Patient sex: M
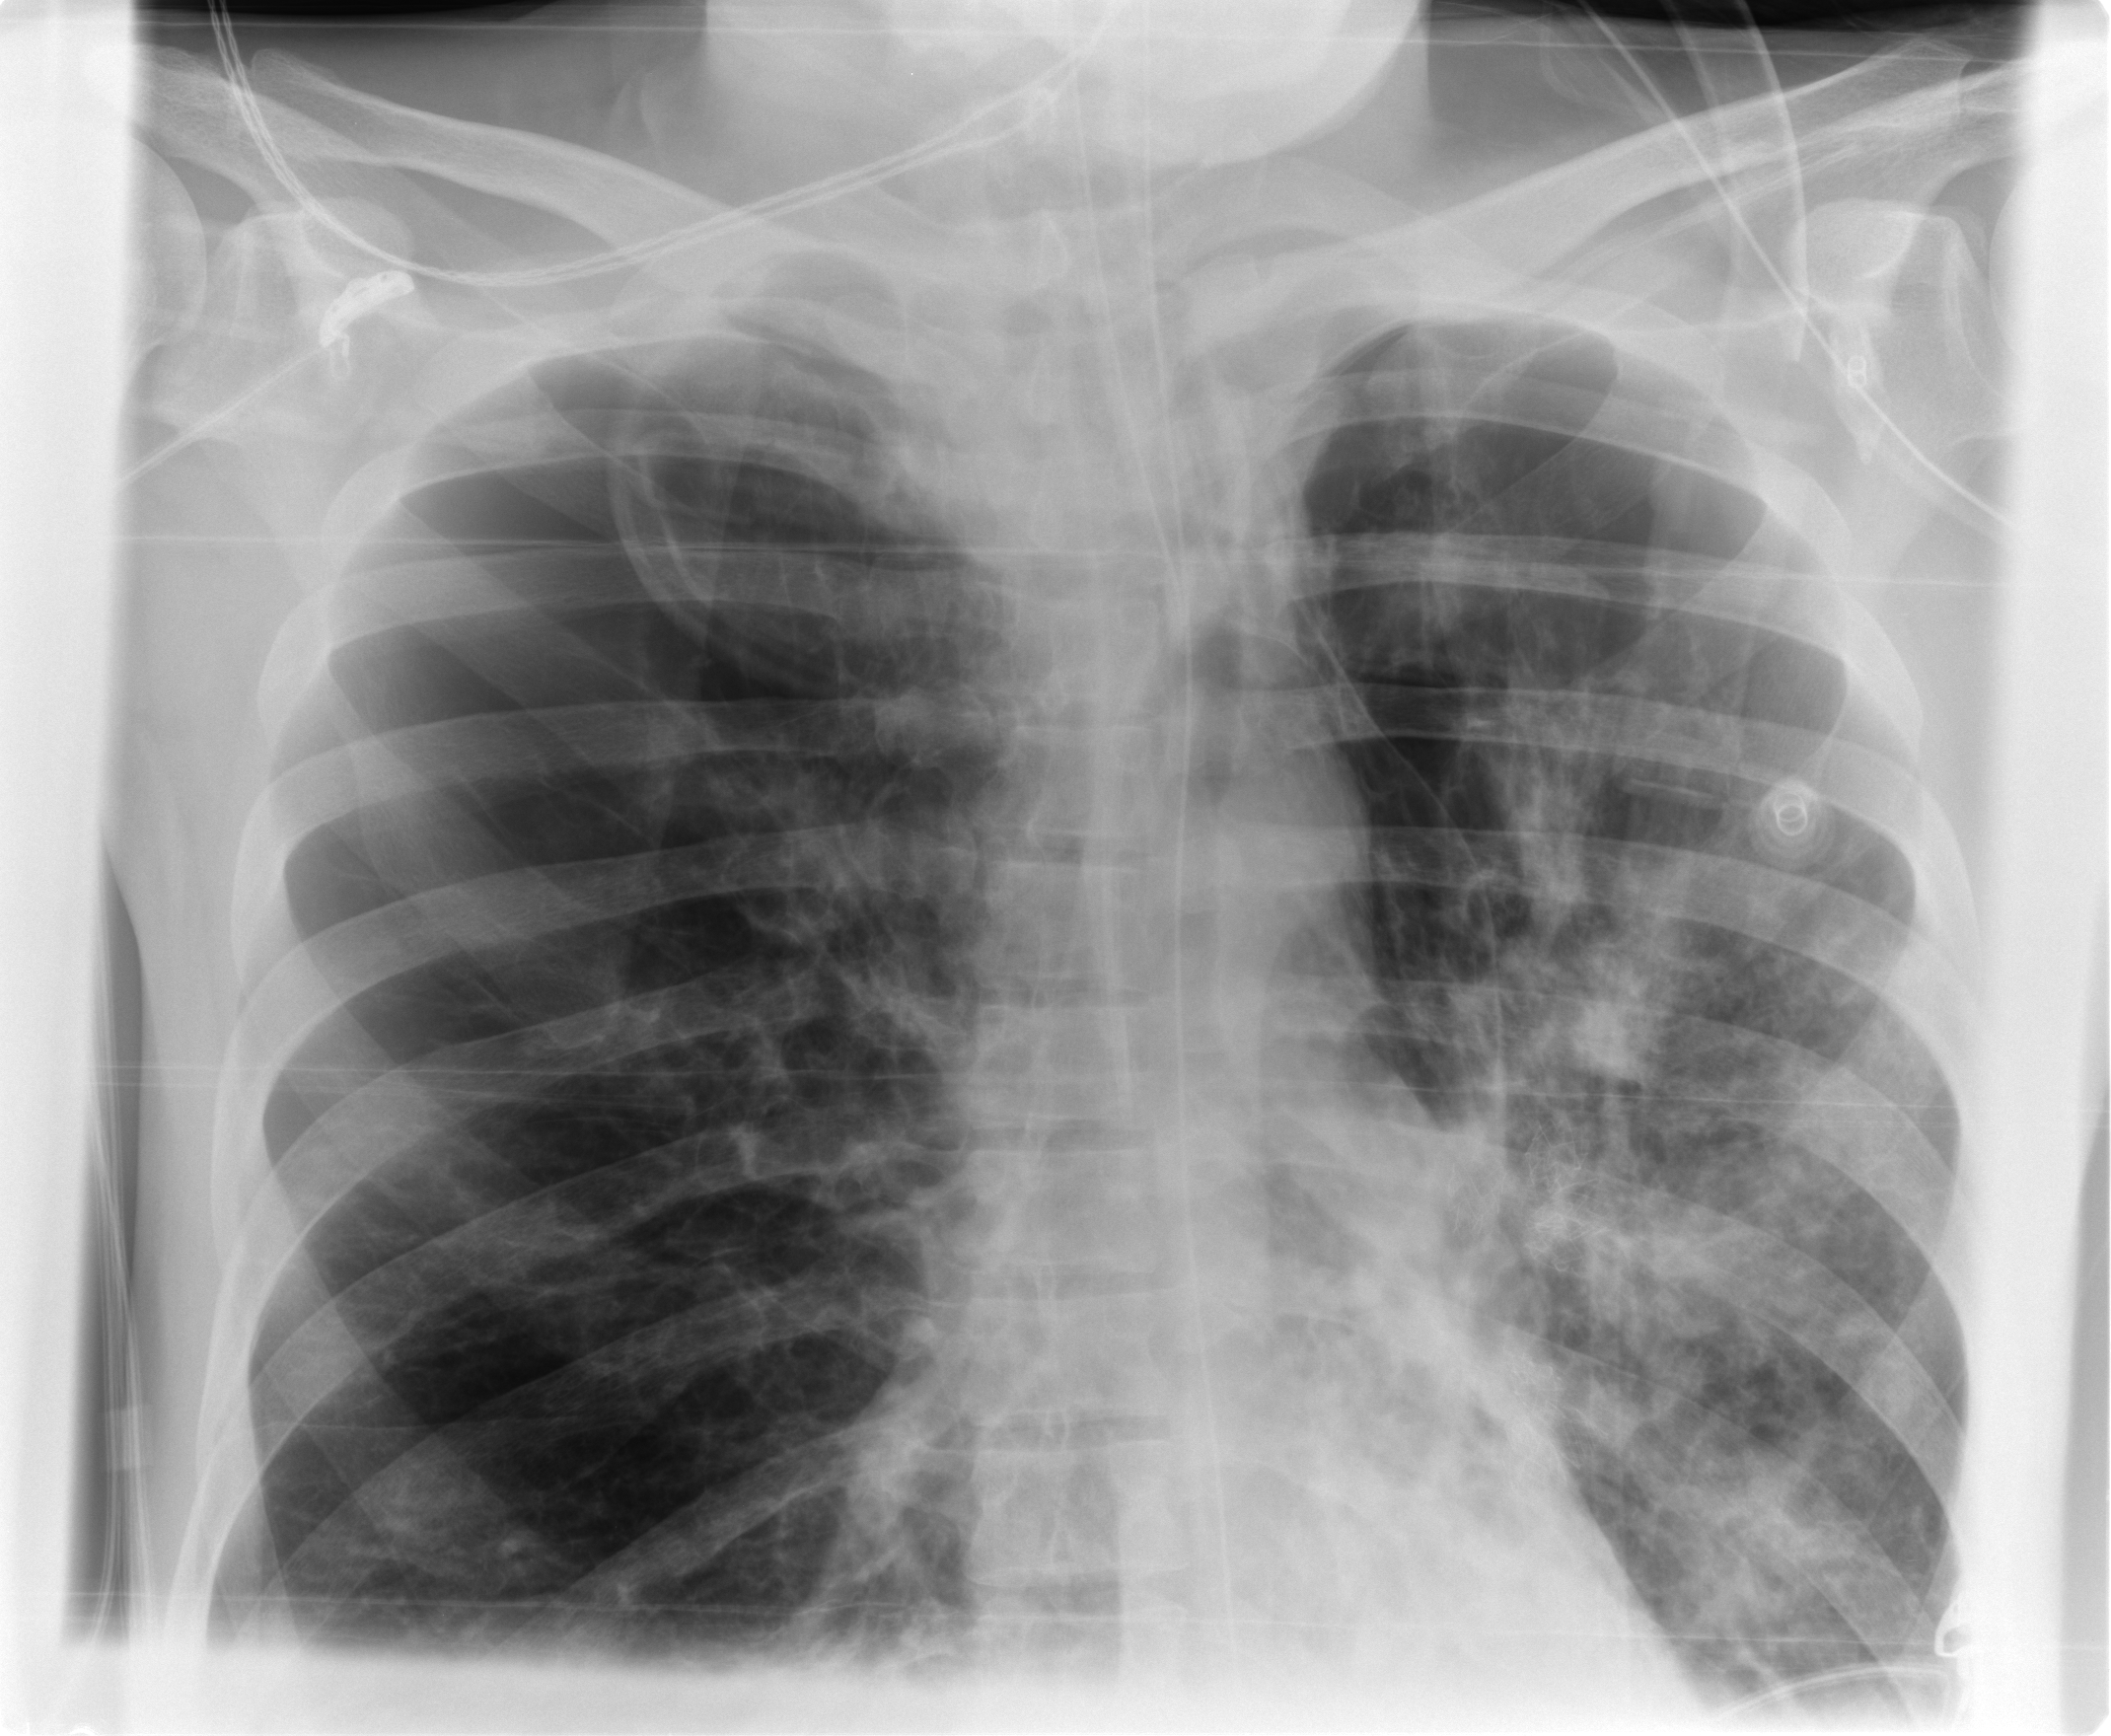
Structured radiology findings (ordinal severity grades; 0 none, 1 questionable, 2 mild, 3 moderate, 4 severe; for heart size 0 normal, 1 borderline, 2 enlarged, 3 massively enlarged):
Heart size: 0
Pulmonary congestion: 0
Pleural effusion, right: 0
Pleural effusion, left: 0
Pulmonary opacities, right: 0
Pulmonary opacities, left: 3
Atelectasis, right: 0
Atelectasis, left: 2